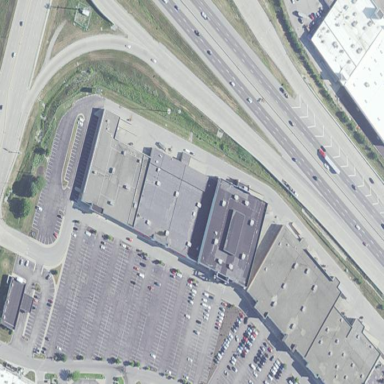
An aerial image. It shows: Retail area.